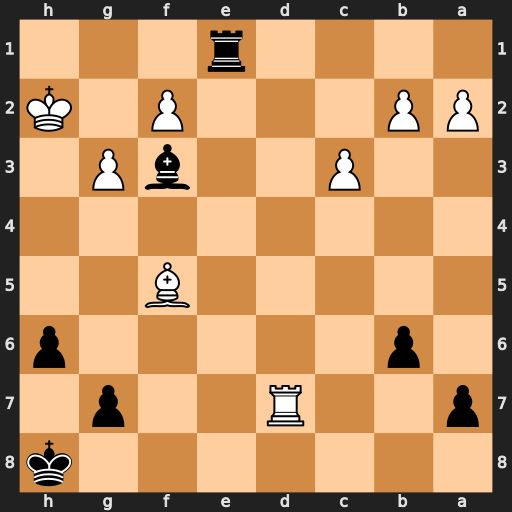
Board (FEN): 7k/p2R2p1/1p5p/5B2/8/2P2bP1/PP3P1K/4r3
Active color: b
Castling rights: -
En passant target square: -
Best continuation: Rh1#